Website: macys
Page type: customer-info-address
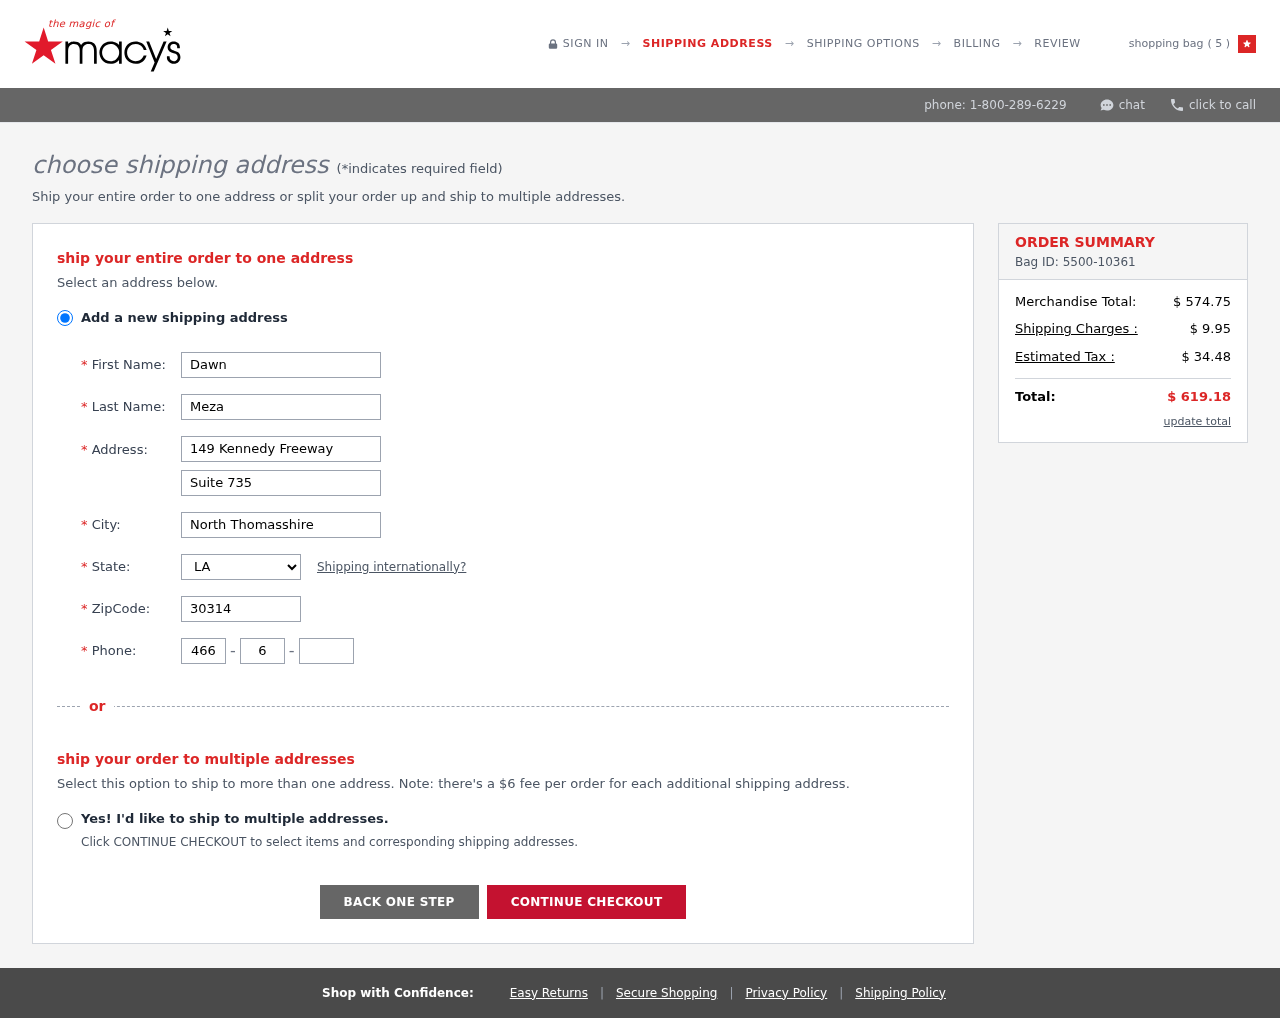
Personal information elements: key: PII_CITY
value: North Thomasshire
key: PII_FIRSTNAME
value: Dawn
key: PII_LASTNAME
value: Meza
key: PII_PHONE_AREA
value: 466
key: PII_PHONE_PREFIX
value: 653
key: PII_PHONE_SUFFIX
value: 4084
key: PII_POSTCODE
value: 30314
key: PII_STATE_ABBR
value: LA
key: PII_STREET
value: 149 Kennedy Freeway
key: PII_STREET2
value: Suite 735
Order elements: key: ORDER_NUM_ITEMS
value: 5
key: ORDER_ID
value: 5500-10361
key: ORDER_SUBTOTAL
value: $ 574.75
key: ORDER_SHIPPING_COST
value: $ 9.95
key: ORDER_TAX
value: $ 34.48
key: ORDER_TOTAL
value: $ 619.18